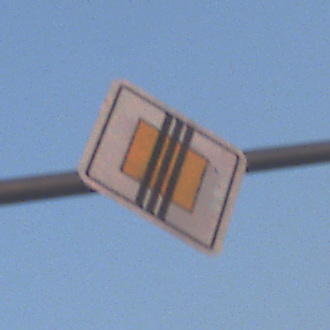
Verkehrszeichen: EndeVorfahrtsstrasse
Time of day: SunriseSunset
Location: Outdoor (Urban)
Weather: Clear
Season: NotSpecified
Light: Natural